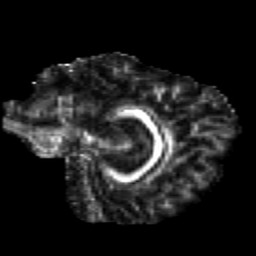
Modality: FA
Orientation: sagittal
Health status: healthy
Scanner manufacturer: siemens
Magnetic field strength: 3 T
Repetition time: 12 s
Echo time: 0.092 s